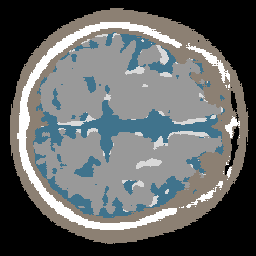
Label: no_lesion